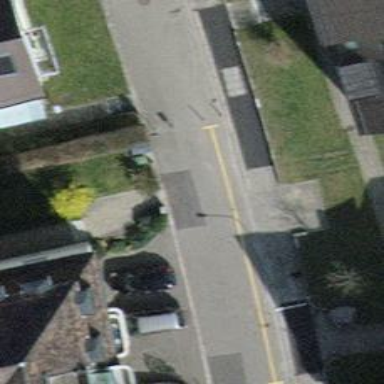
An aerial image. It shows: Bollard.